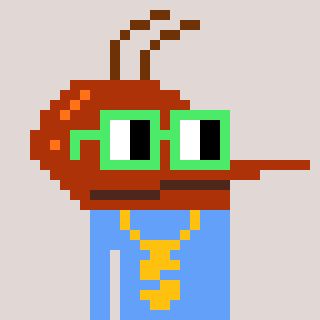
a pixel art character with square light green glasses, a mosquito-shaped head and a blue-colored body on a warm background